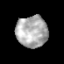
Tissue: prostate
Cell type: T cells
Senescence score: 0.7723
Nuclear area (px): 973
Mean DAPI intensity: 172.275